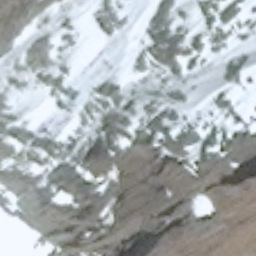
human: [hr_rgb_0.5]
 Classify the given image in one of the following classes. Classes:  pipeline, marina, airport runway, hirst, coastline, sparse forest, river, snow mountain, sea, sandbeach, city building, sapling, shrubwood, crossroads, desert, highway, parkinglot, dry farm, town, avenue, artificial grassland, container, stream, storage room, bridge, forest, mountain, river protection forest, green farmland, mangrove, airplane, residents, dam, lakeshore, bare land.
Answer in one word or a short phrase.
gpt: snow mountain